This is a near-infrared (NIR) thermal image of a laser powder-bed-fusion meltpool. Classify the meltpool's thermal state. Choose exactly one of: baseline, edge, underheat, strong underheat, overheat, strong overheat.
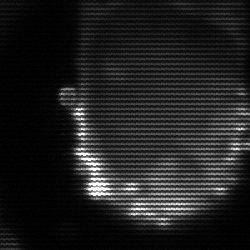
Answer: baseline